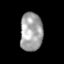
Tissue: skin
Cell type: Epithelial cells
Senescence score: 0.2176
Nuclear area (px): 849
Mean DAPI intensity: 163.256